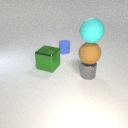
large green metal cube behind small gray metal cylinder